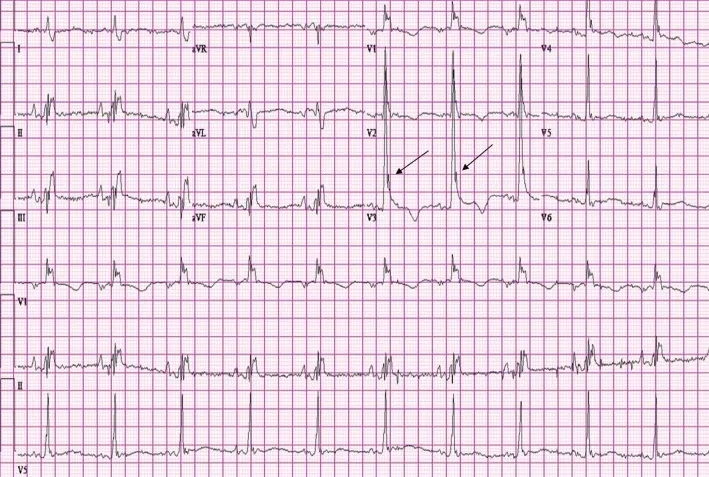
Osborn waves on admission ECG can be seen clearly in the precordial leads. Arrows point to Osborn waves.
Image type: electrography (ekg)